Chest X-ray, AP view. Patient: 40 years old, sex M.
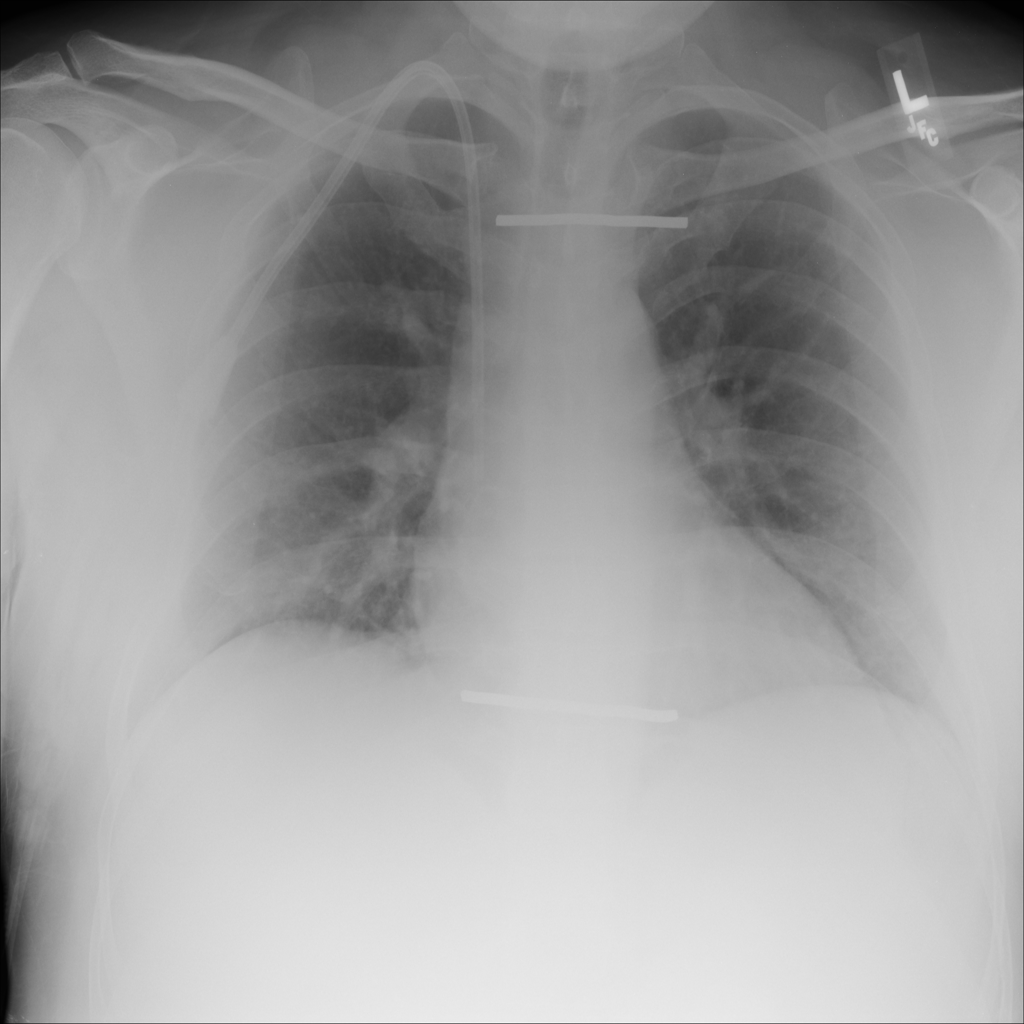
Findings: No Finding